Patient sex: M
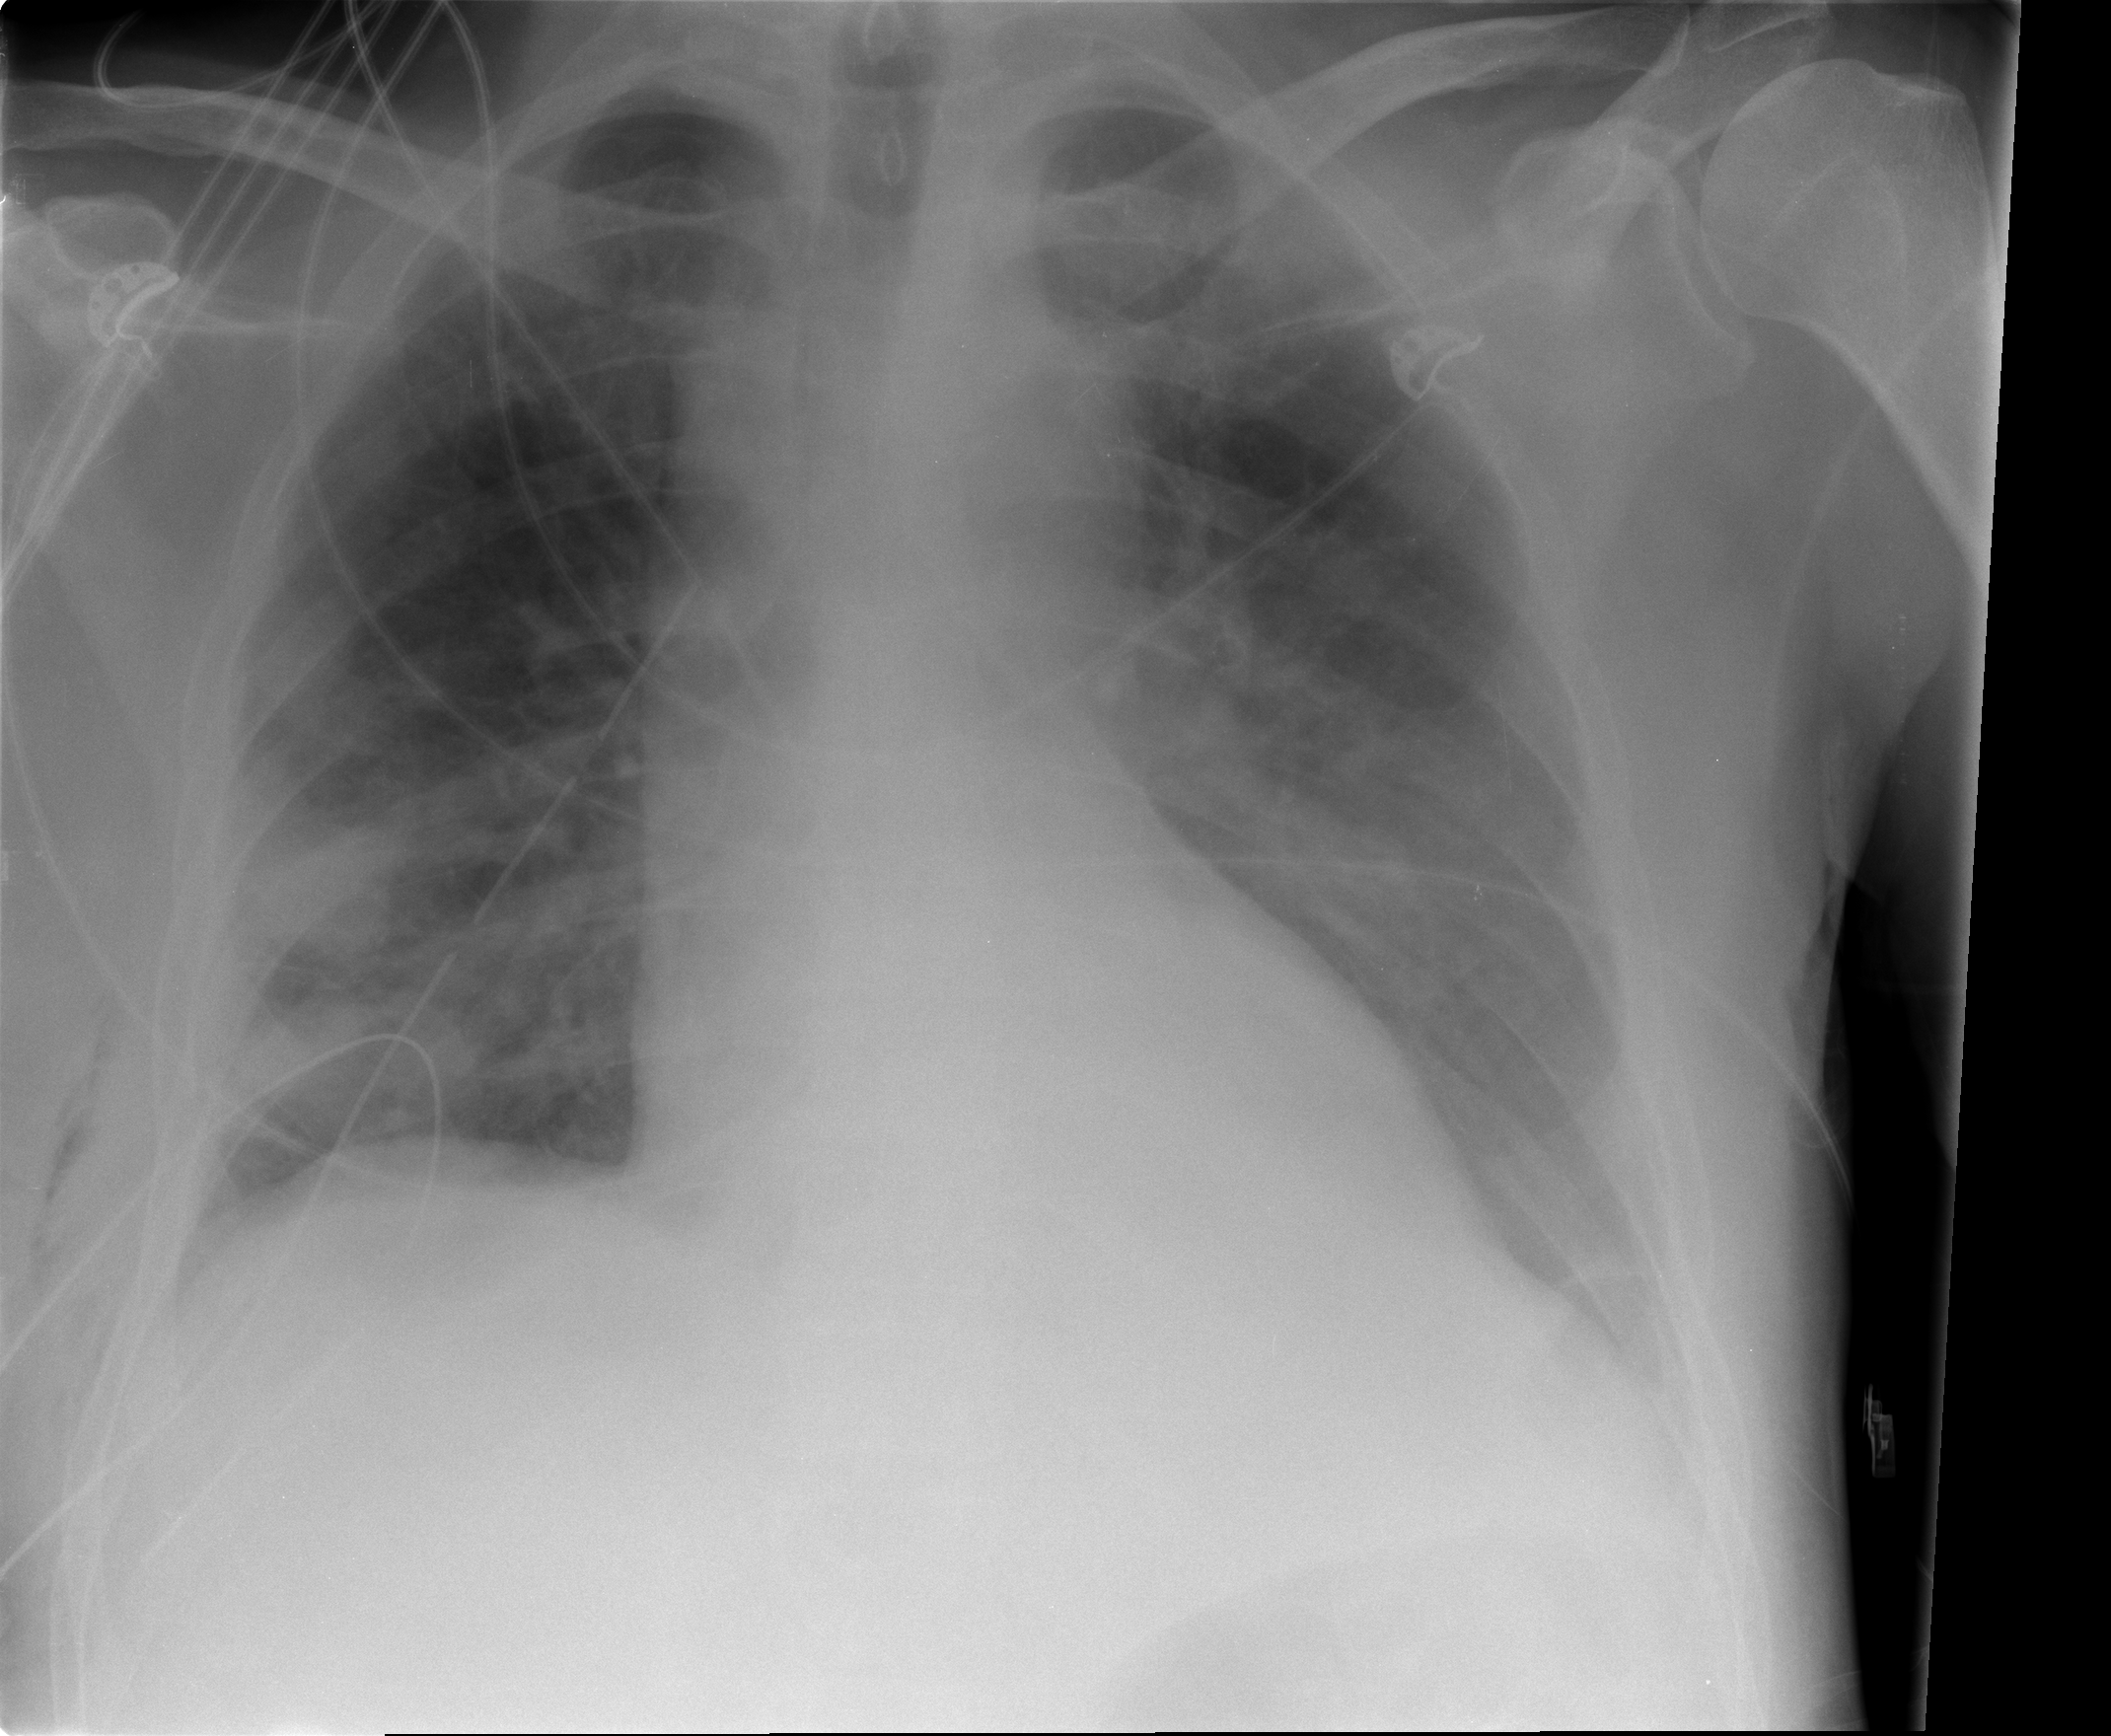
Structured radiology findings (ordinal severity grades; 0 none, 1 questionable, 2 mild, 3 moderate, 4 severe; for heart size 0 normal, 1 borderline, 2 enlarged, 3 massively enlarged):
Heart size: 0
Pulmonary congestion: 0
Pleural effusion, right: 1
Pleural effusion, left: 2
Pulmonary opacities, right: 2
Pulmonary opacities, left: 0
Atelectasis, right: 2
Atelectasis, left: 2